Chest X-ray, PA view. Patient: 41 years old, sex F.
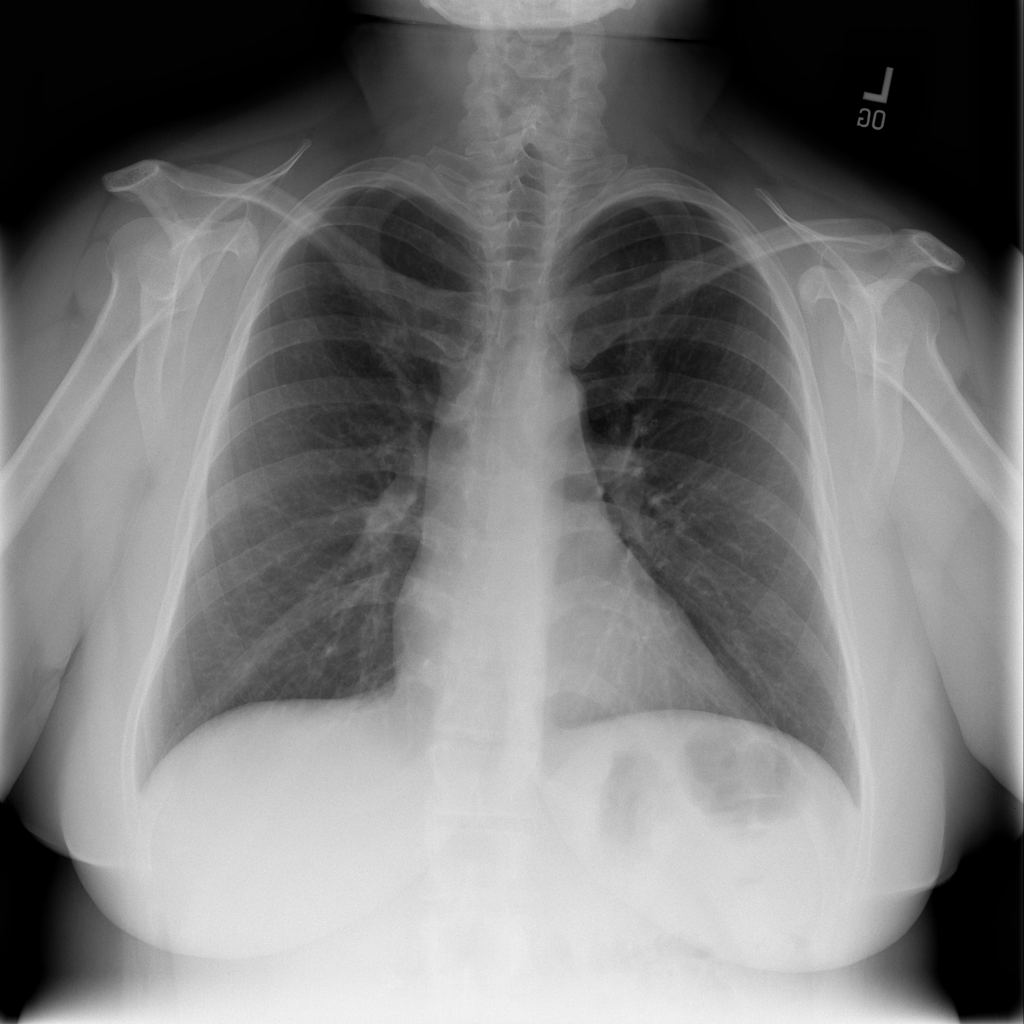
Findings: No Finding